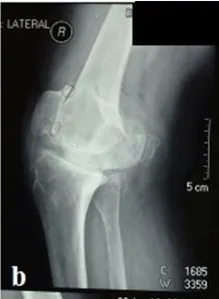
(a-c) Radiological imaging shows severe osteoarthritic valgus deformity knee (source: internal documentation).
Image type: radiology (x_ray)